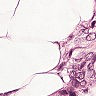
Metastatic tissue present: yes